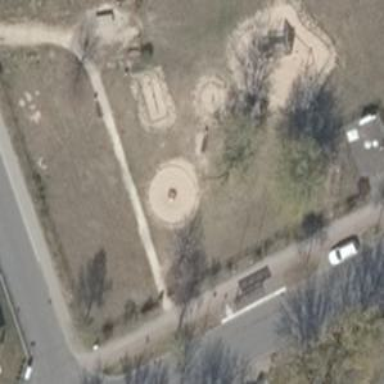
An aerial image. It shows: Playground with roundabout.